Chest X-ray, AP view. Patient: 63 years old, sex M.
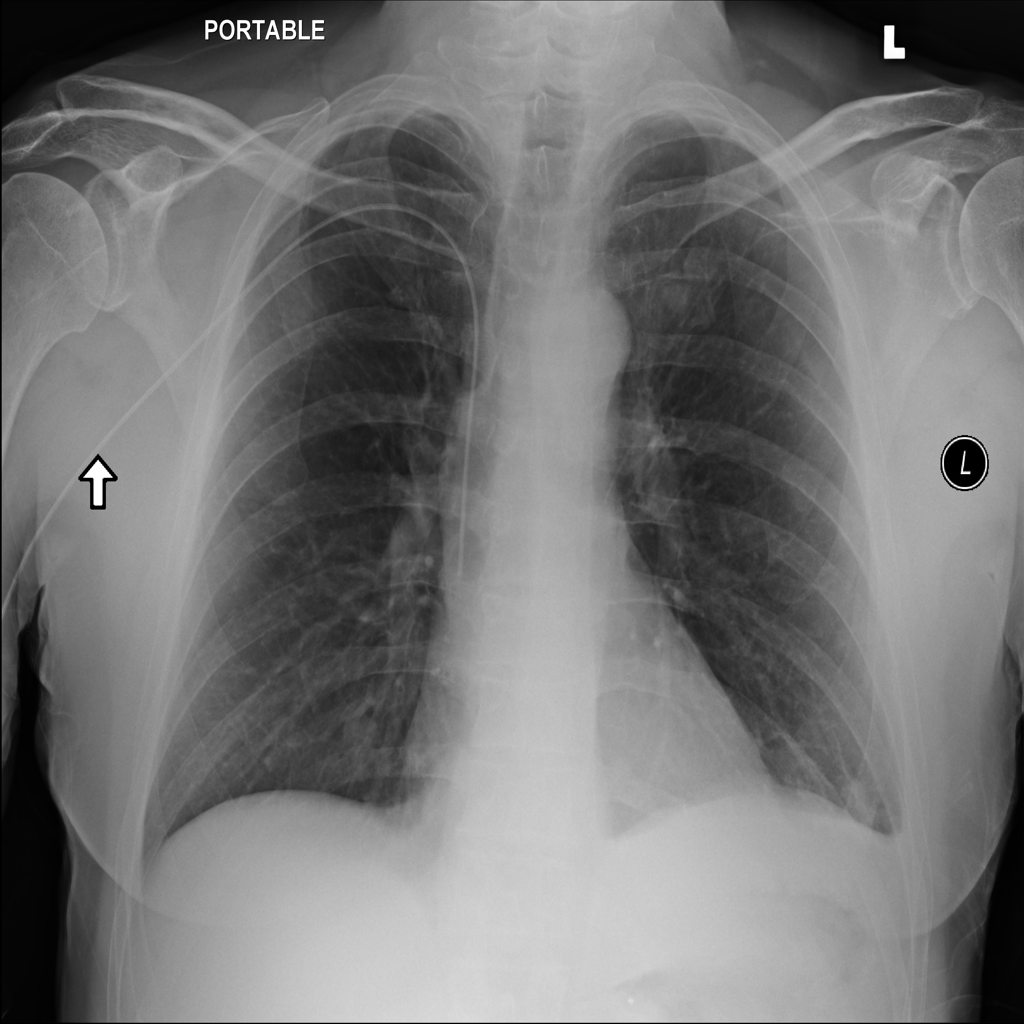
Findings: Effusion, Nodule